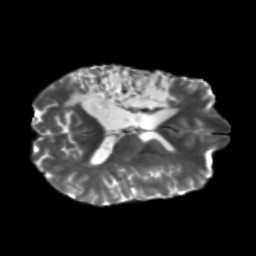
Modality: T2w
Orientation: axial
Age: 41
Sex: male
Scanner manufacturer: siemens
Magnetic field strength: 3 T
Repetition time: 5.25 s
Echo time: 0.08 s